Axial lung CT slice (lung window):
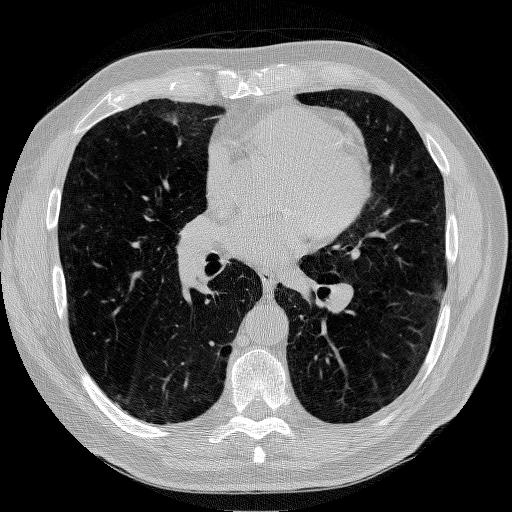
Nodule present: no